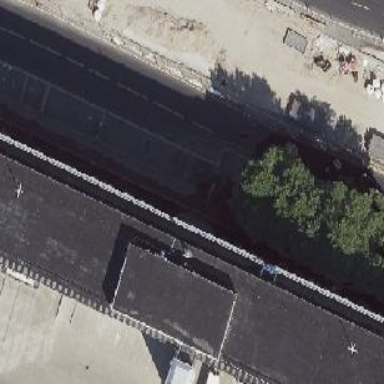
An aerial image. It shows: Commercial building.